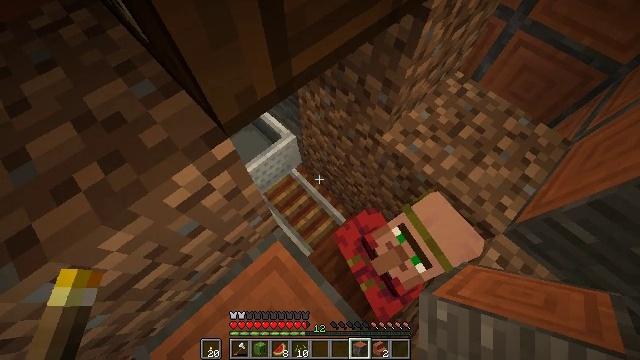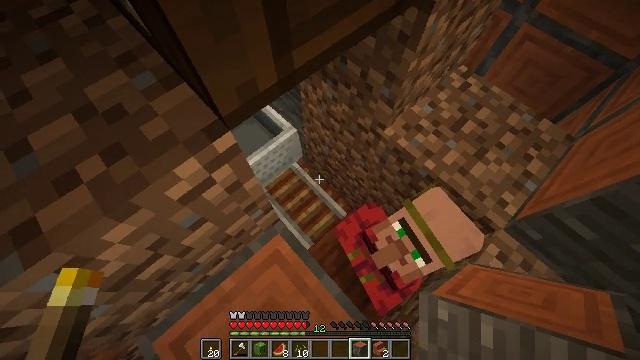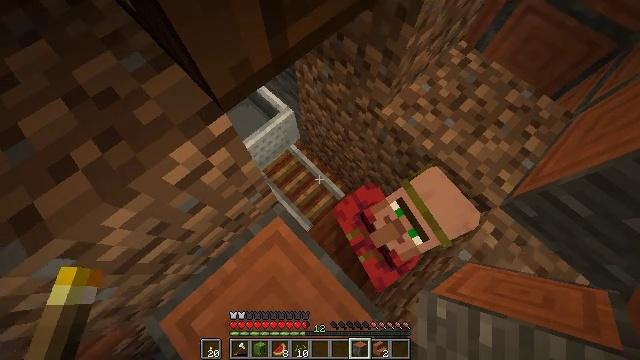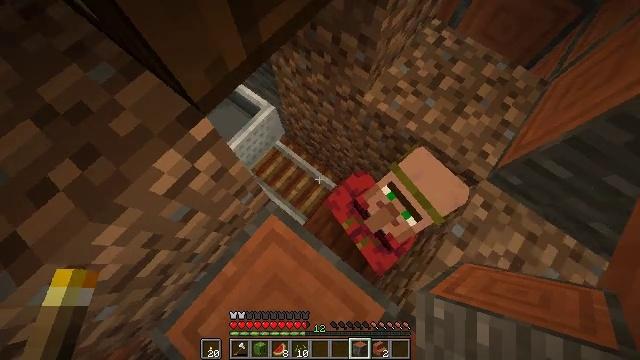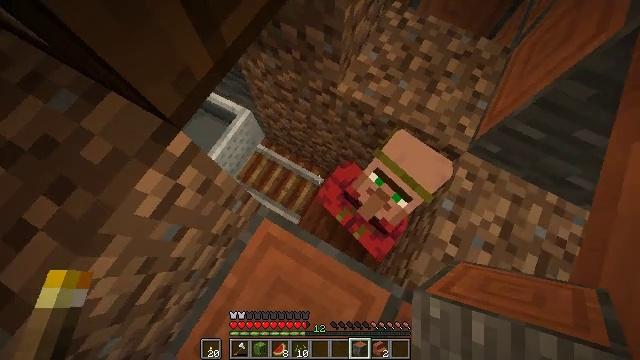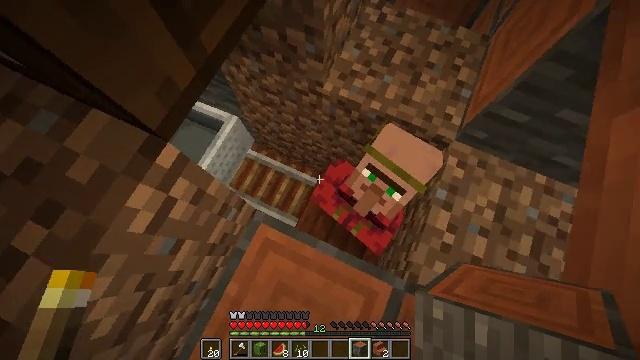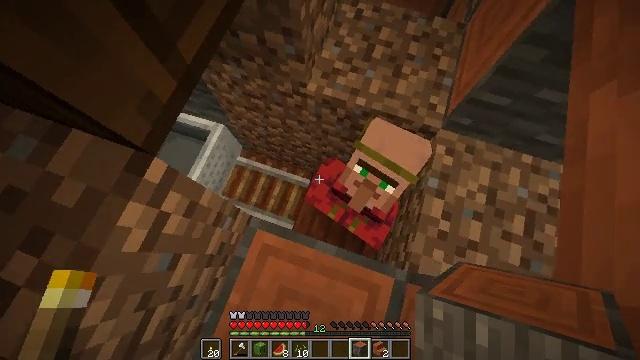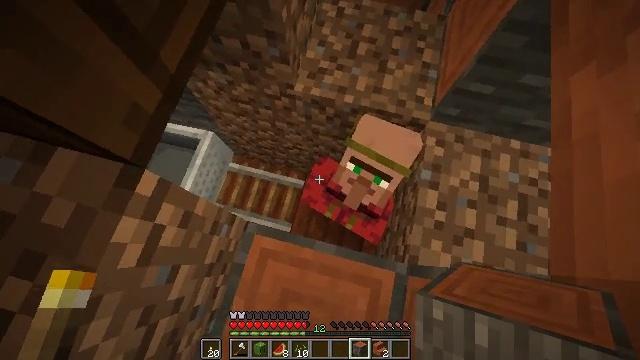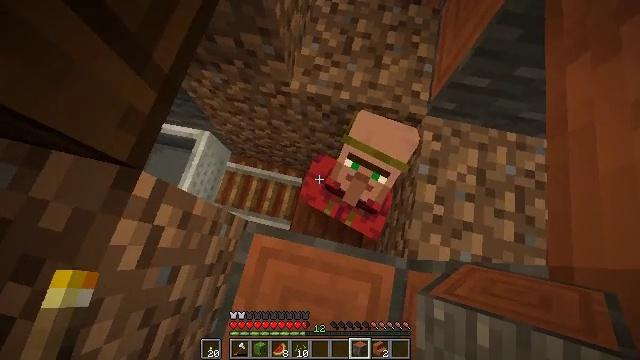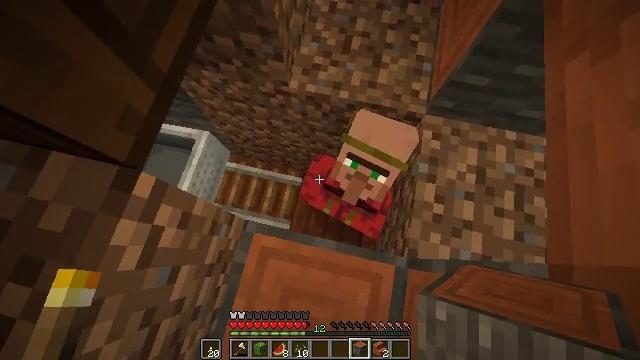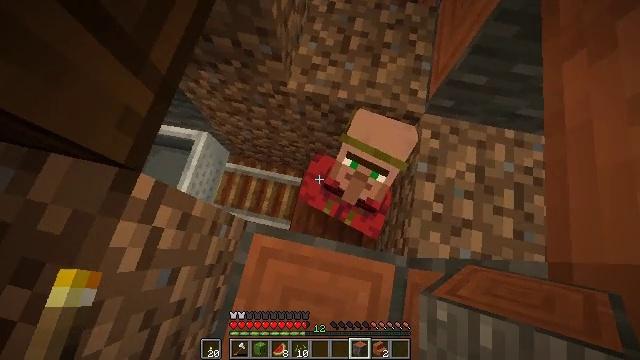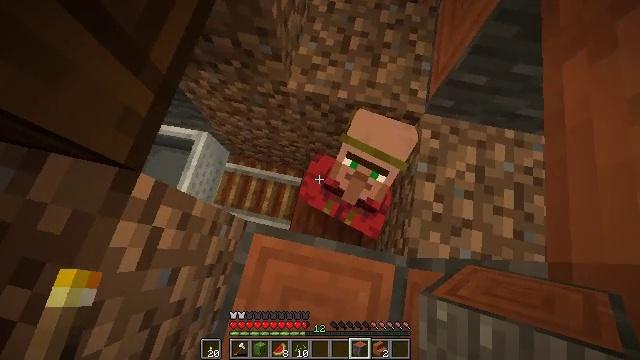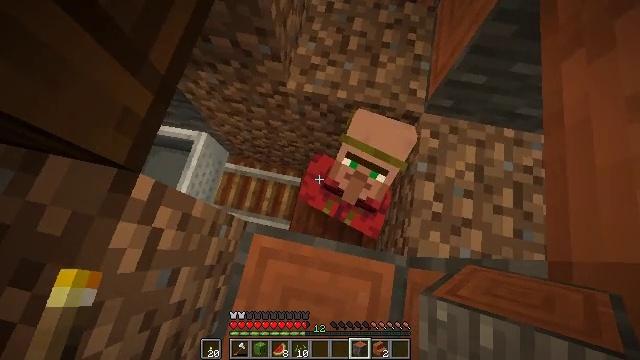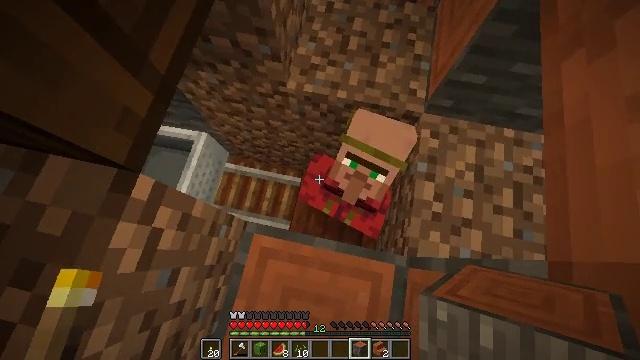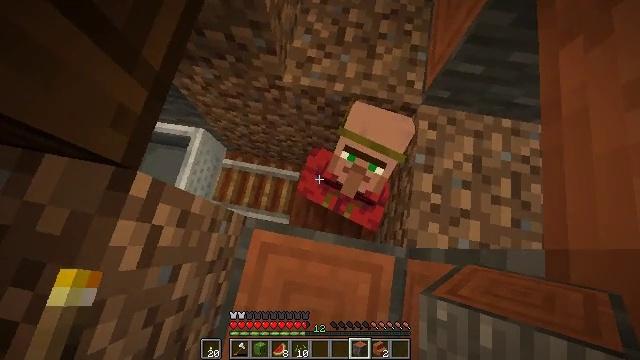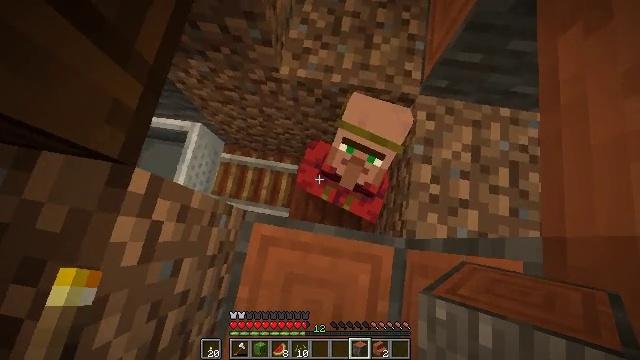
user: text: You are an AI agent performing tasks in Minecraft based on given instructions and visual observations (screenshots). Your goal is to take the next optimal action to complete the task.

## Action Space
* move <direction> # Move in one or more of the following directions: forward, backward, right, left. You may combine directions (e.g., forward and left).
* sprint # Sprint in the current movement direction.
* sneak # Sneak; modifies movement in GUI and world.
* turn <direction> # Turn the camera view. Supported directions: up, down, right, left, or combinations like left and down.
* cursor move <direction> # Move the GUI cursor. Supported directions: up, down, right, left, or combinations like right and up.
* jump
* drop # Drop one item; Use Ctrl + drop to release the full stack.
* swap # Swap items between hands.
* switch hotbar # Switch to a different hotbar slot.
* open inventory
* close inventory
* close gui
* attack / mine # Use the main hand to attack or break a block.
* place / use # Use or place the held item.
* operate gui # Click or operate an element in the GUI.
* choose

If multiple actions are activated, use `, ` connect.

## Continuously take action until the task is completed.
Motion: motion action
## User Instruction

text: Break the cartography table.
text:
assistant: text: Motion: turn down
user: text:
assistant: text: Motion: turn right and down
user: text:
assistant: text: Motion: turn right and down
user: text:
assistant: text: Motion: turn right
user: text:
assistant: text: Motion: turn right
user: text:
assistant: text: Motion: turn right
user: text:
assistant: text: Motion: turn right
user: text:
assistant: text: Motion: turn right
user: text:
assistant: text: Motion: no_op
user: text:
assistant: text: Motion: no_op
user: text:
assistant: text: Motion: no_op
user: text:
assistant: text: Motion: no_op
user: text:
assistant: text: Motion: no_op
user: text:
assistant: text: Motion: turn right and down
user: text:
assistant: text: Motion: turn right and down
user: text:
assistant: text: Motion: turn right and down
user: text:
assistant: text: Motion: turn right and down
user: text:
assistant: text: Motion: turn right and down
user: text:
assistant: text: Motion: no_op
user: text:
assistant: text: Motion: turn right
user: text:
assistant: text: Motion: no_op
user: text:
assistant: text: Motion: turn right
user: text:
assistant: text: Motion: no_op
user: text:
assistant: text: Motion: no_op
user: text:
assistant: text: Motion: no_op
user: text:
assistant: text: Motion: no_op
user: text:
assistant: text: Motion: turn up
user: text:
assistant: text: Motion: turn right and up
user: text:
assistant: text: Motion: no_op
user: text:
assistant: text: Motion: no_op